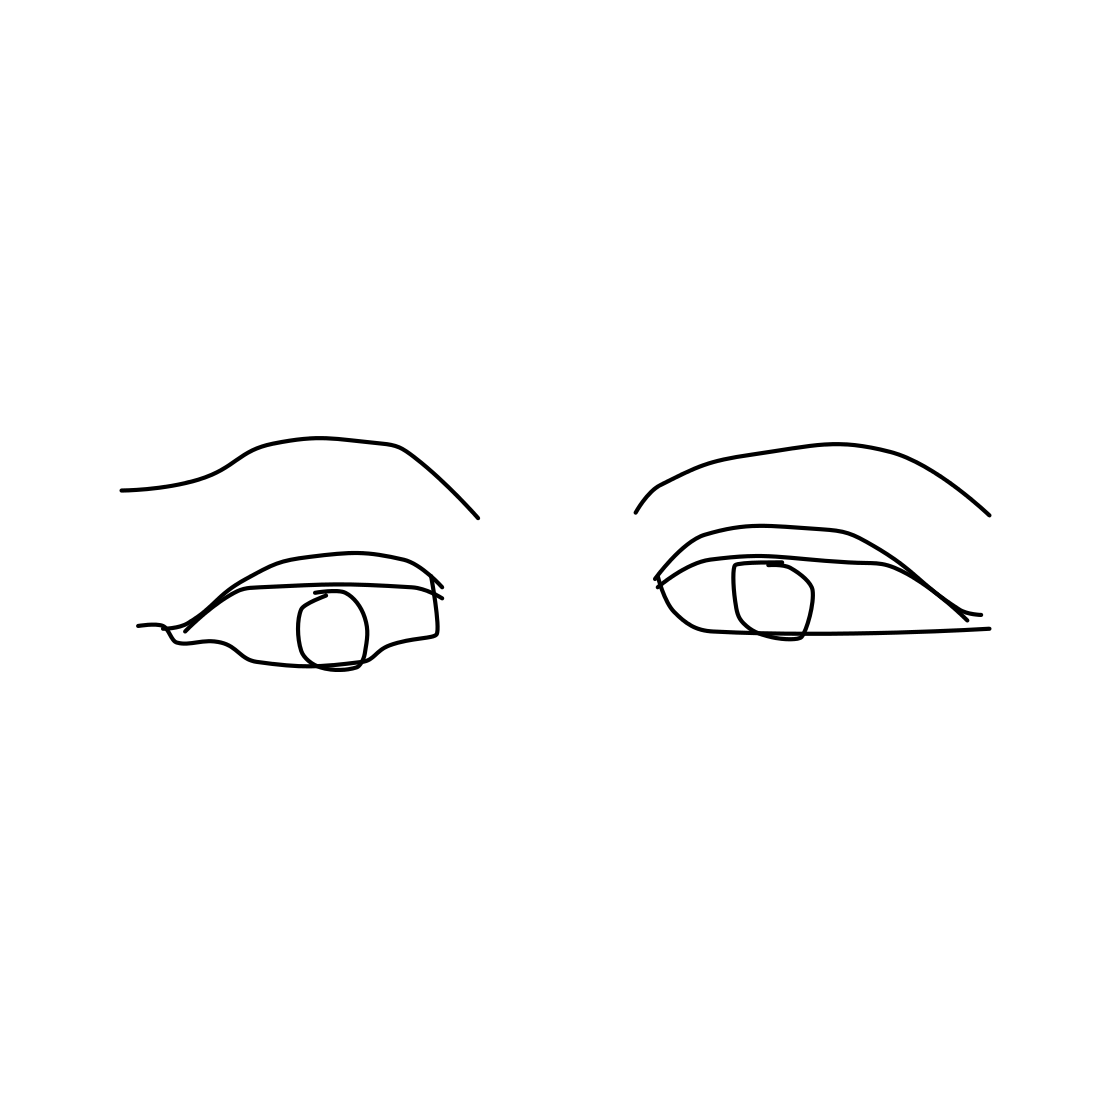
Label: eye